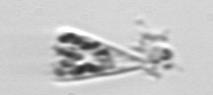
Label: Licmophora